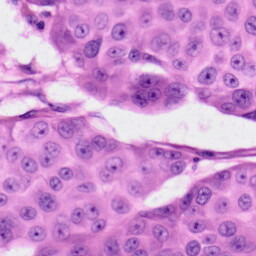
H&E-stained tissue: Skin